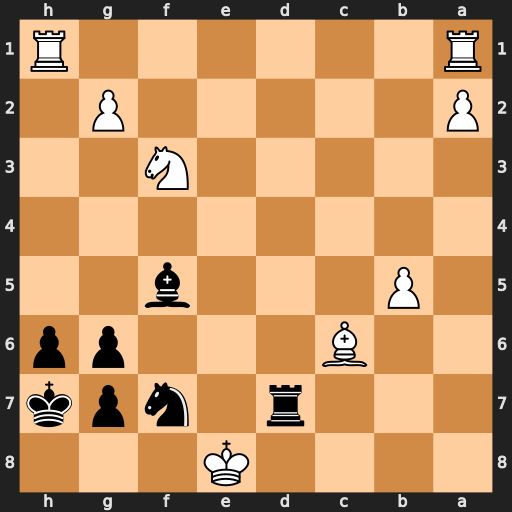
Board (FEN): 4K3/3r1npk/2B3pp/1P3b2/8/5N2/P5P1/R6R
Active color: b
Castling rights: -
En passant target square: -
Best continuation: Nd6+ Kf8 Rf7#